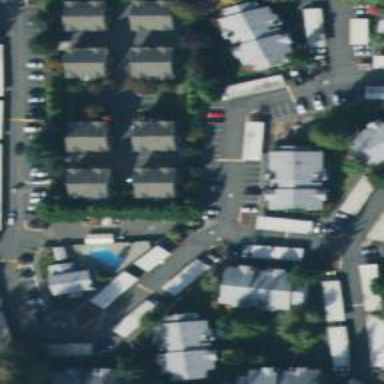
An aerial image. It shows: Residential area with apartments.